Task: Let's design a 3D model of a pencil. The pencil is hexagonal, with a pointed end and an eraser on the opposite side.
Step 136:
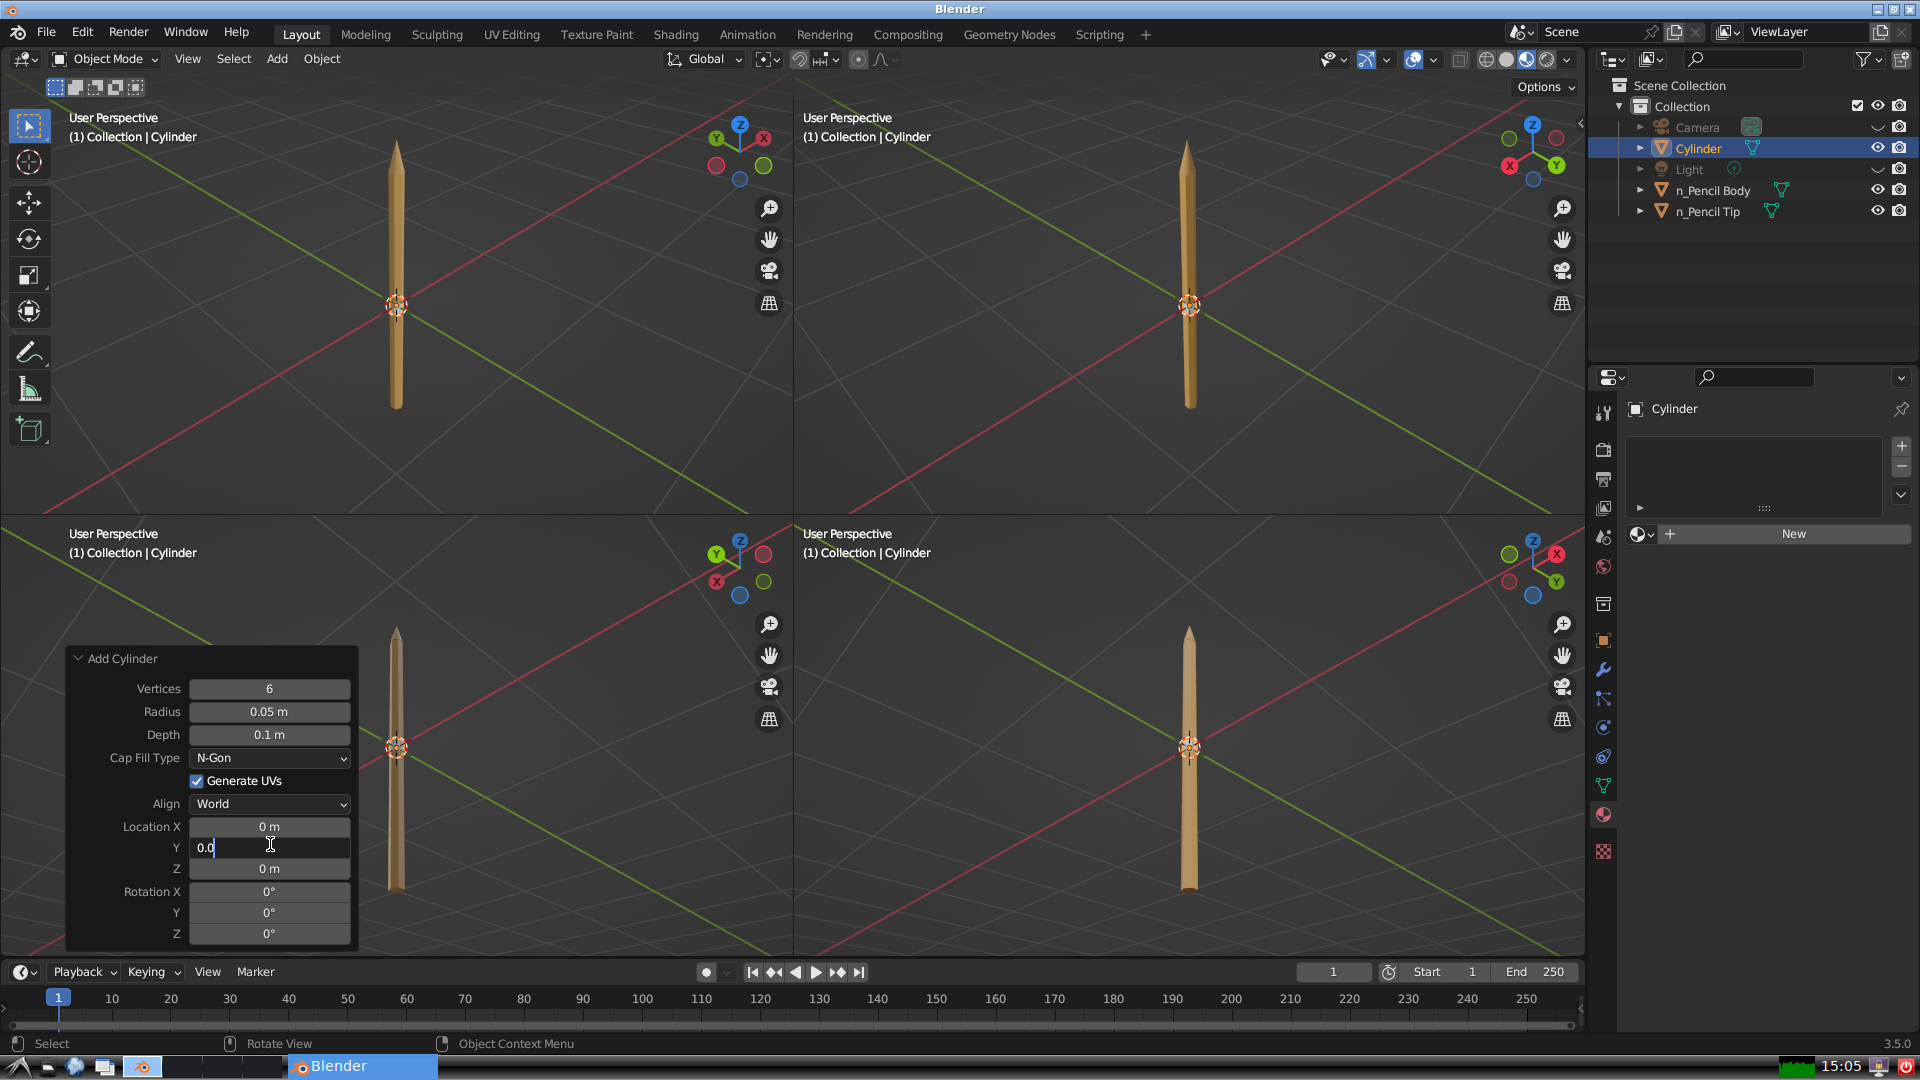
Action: {"key_press": ['Return']}